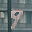
Label: 9